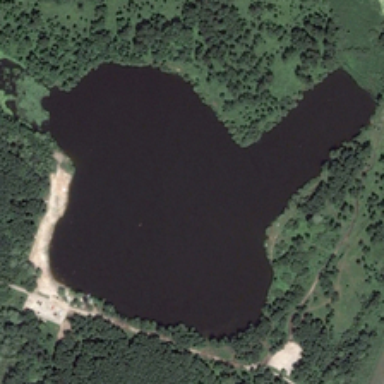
Many green trees are around an irregular pond .